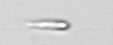
Label: flagellate_morphotype3